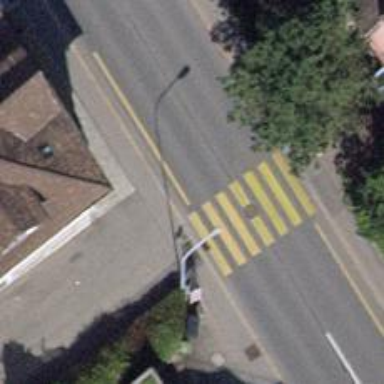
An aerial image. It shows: Kerb barrier.